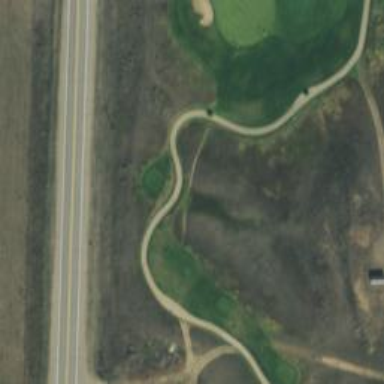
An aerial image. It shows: Footway that doubles as golf path.